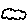
Label: cloud